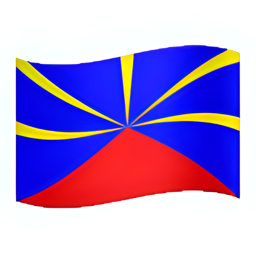
Name: flag for reunion
Emoji: 🇪🇷
Group: Flags
Sub-group: country-flag